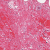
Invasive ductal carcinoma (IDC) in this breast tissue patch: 0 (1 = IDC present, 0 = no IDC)